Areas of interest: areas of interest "Educational"
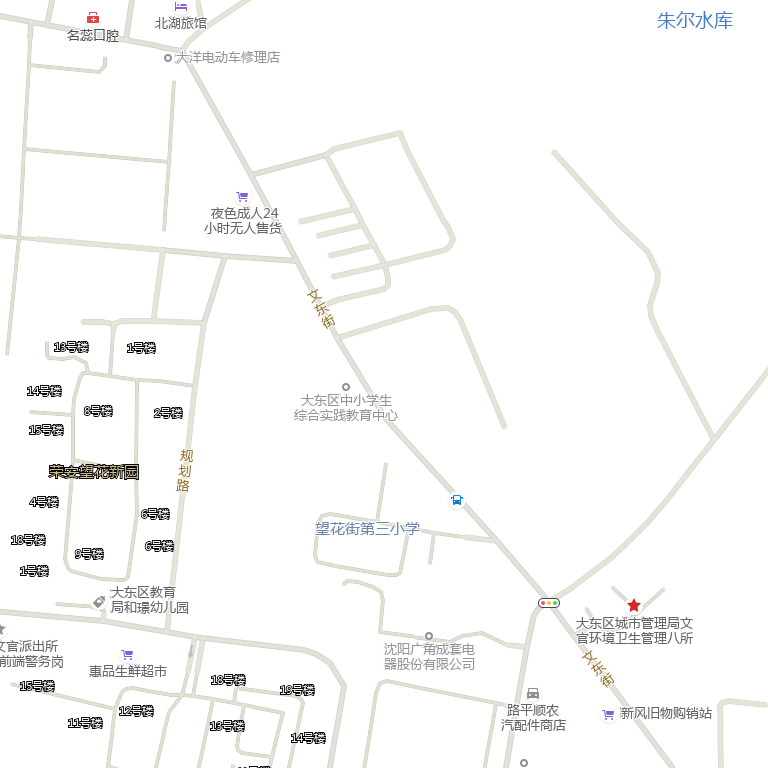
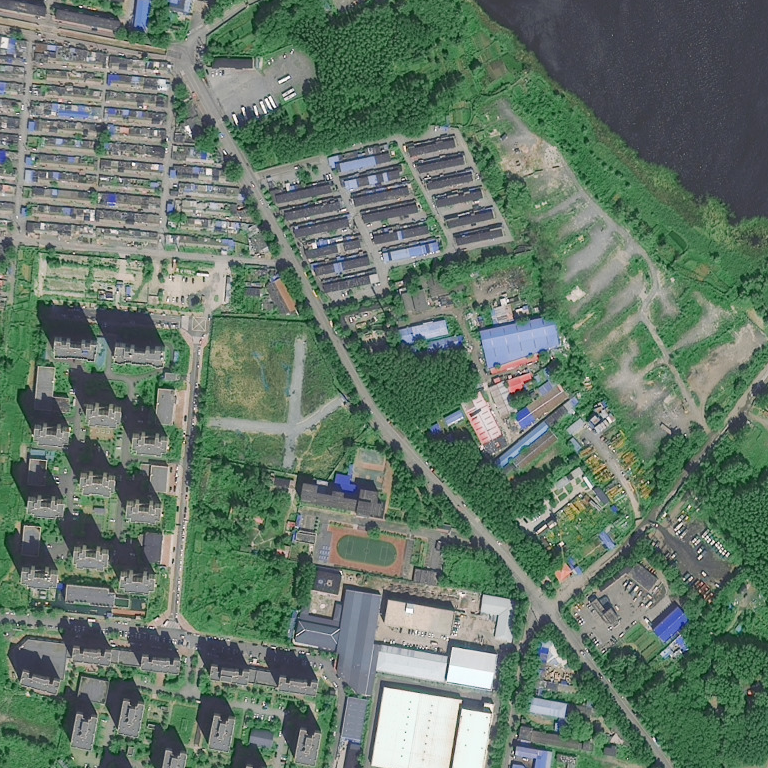